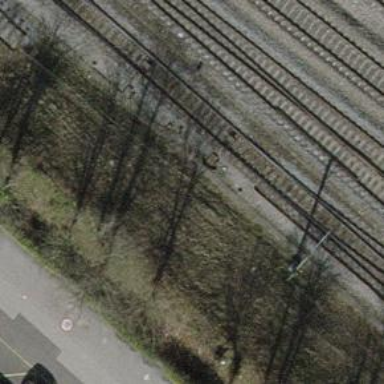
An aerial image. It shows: Railway switch.